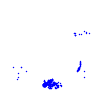
Particle: proton